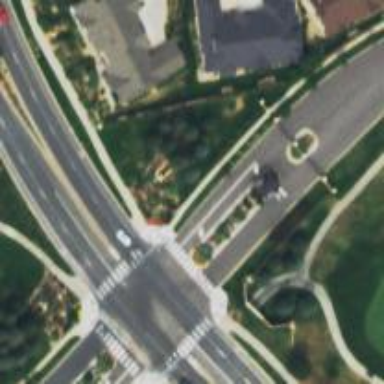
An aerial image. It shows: Footway with asphalt surface and zebra crossing.